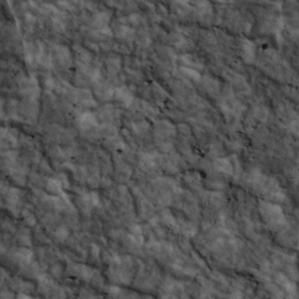
Label: non_frost